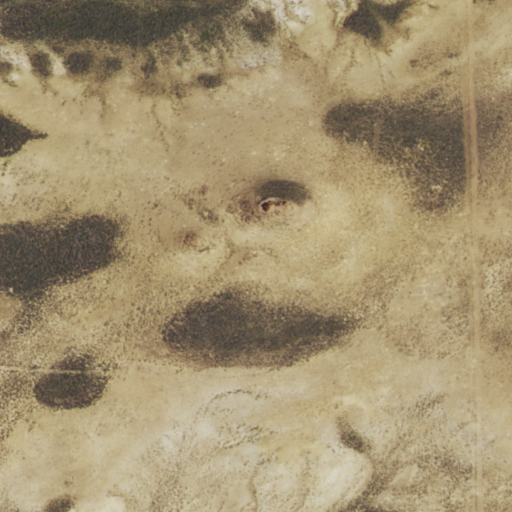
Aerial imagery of mountain in Wyoming named Cow Butte containing only shrub